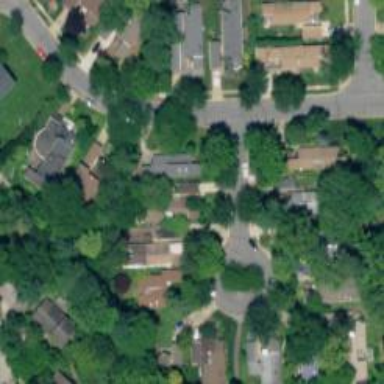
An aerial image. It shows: Residential road with sidewalk on the left side.